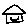
Label: house